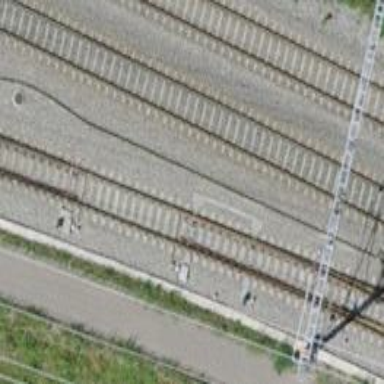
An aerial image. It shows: Railway switch.